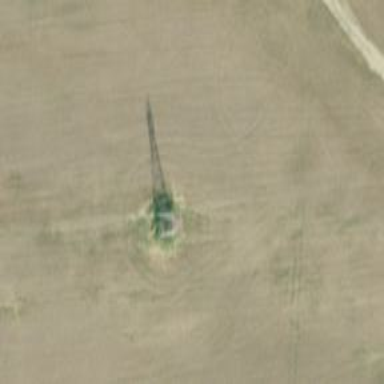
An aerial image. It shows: Lattice structure tower.